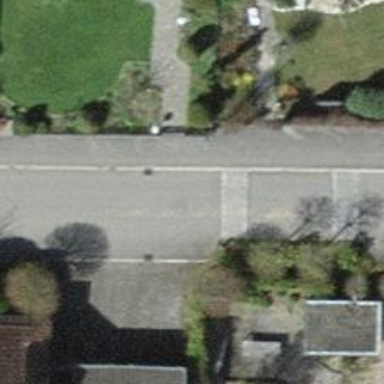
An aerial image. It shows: Residential road with asphalt surface. Sidewalk is present on the left side.